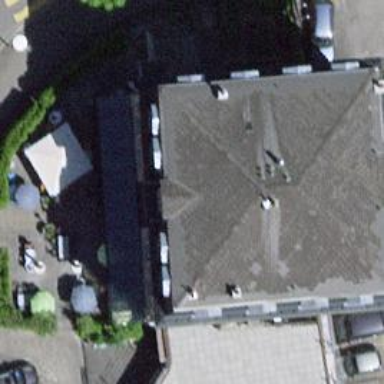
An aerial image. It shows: Restaurant.